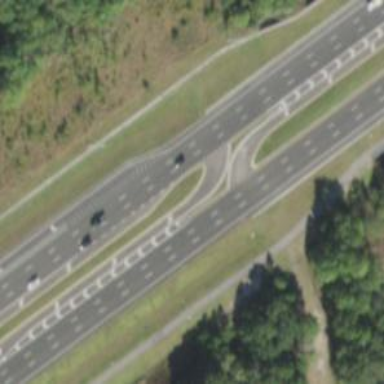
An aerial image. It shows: Primary link highway.